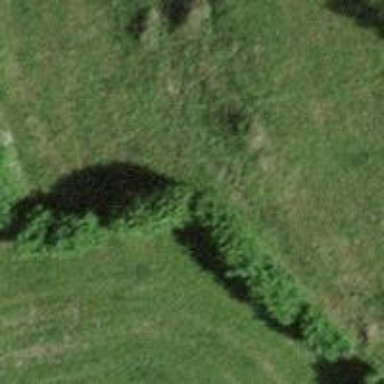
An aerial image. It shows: Hedge acting as barrier.